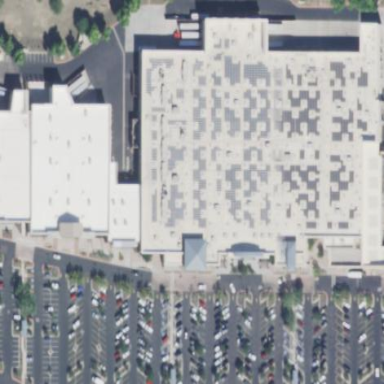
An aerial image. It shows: Supermarket building.